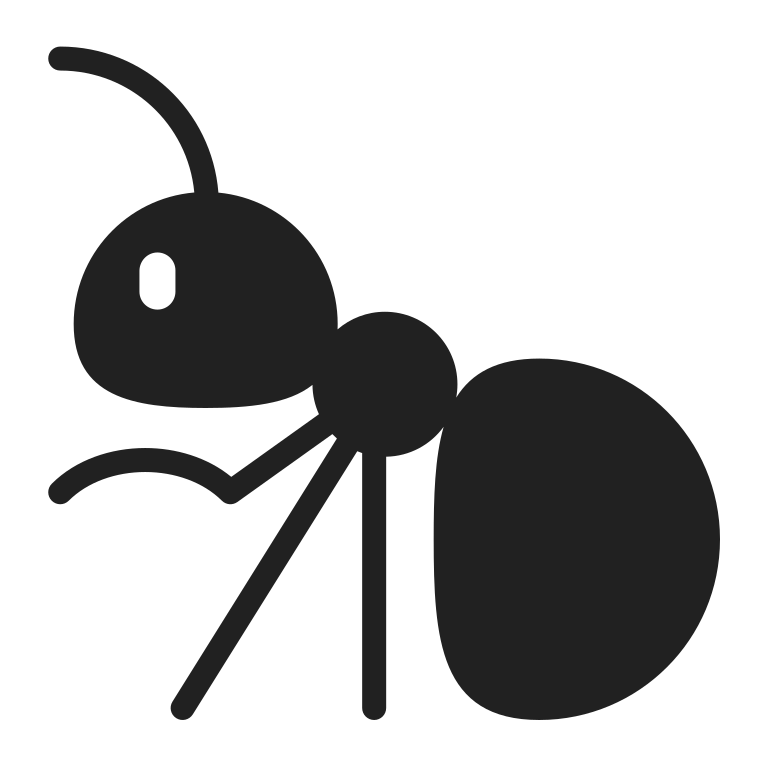
ant high contrast